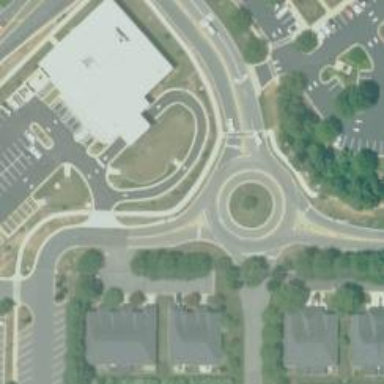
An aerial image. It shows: Asphalt road that is secondary route leading to roundabout.